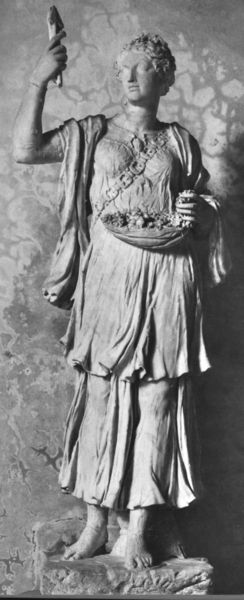
Titel: Fiorenza (Flora)
Künstler: Bartolomeo Ammannati
Institution: Florenz, Bargello
Schlagwörter: hand, umhang, weiß, mädchen, blumen, frau, grau, kleid, marmor, schwarz, obst, schal, tuch, arm, gesicht, schale, sockel, stein, hals, spiegel, figur, stehend, locken, früchte, skulptur, statue, trauben, schärpe, füße, stab, kette, korb, kontrapost, marmoriert, foto, antike, barfuß, flora, obstschale, antik, erhoben, fackel, pfeil, römisch, helena, spindel, chiron, schulster, maromir, pufigur